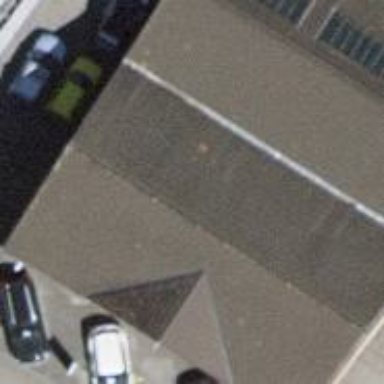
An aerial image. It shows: Car repair shop.